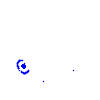
Particle: electron